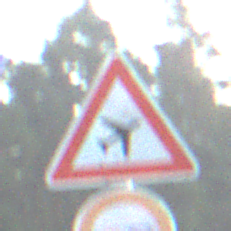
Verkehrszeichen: FlugbetriebLinks
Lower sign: Ueberholverbot
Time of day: SunriseSunset
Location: Outdoor (Nature)
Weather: PartlyCloudy
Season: NotSpecified
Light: Natural